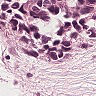
Metastatic tissue present: yes